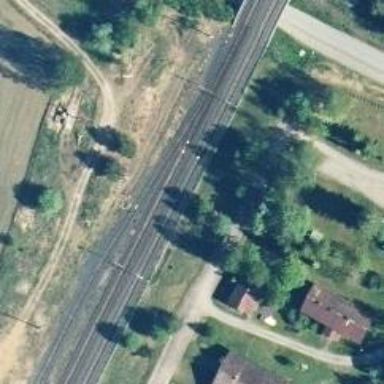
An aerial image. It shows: Wedge is used for the railway derail.